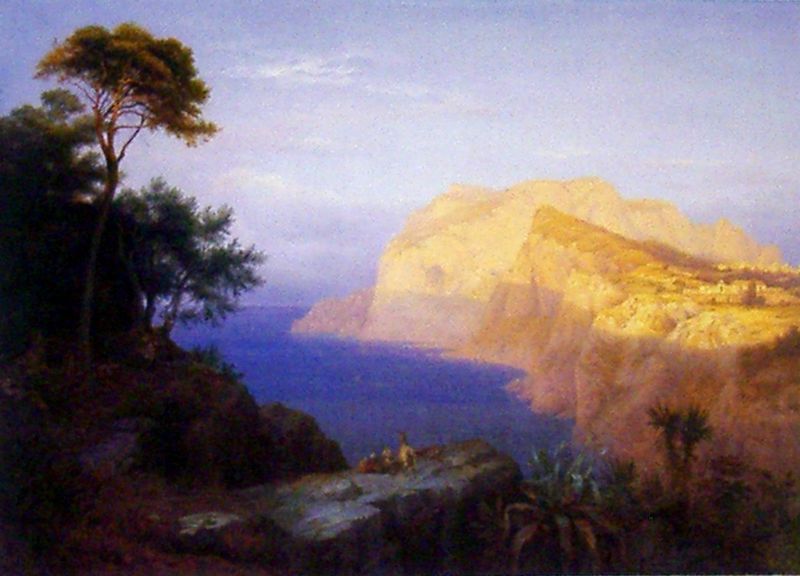
Titel: Capri bei Sonnenaufgang
Künstler: Carl Morgenstern
Standort: Frankfurt (am Main)
Institution: Kunsthandlung J.P. Schneider jr.
Schlagwörter: baum, berg, blau, blätter, dunkel, felsen, gemälde, himmel, laub, meer, nackt, schatten, wasser, weiß, wolken, bäume, gelb, grün, landschaft, menschen, ocker, see, stadt, ufer, äste, grau, hell, licht, schwarz, vordergrund, ausblick, blick, gebäude, haus, tier, tiere, wolke, stein, steine, ast, feld, horizont, häuser, sonnenaufgang, stamm, weite, zweige, busch, büsche, sonne, insel, gold, personen, pflanzen, wald, esel, kinder, hellblau, aussicht, farbig, küste, ruhig, sommer, italien, ort, süden, berge, fels, gebirge, hang, klippen, sonnenlicht, dorf, mauer, sonnenuntergang, idylle, rast, böschung, querformat, glanz, palme, abendrot, bucht, klippe, steilküste, panorama, sonnenstrahl, orient, landzunge, kiefer, griechenland, fauna, agave, aloe, palmen, platane, plateau, pinie, mediterran, kräftig, golf, mittelmeer, halbinsel, komplementärkontrast, kliff, neapel, maritim, südeuropa, plamen, süd, goldgelb, capri, blechen, morgenlicht, fesen, meeresblick, kreidefelsen, kalibriert, wolek, 1900, 1800, 1840, 1820, felsen m, klipen